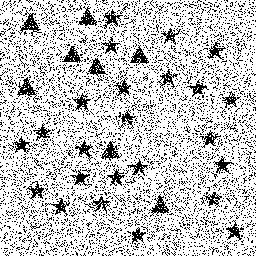
Squares: 0
Triangles: 8
Stars: 24
Total shapes: 32